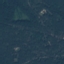
Land use / land cover class: Forest